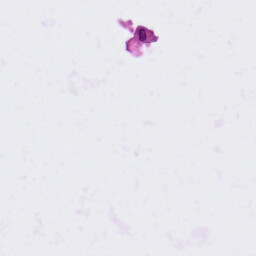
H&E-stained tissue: Lung